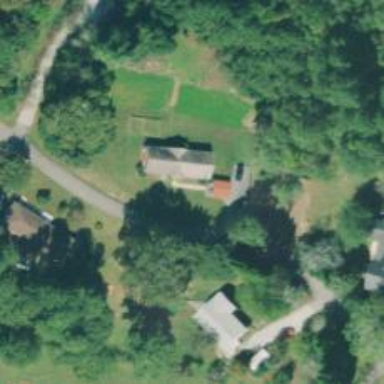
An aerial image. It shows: Driveway leading to service road.